Interaction volume radius: 10 \u00c5
Interaction volume height: 10 \u00c5
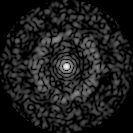
Disorder parameter: 0.812